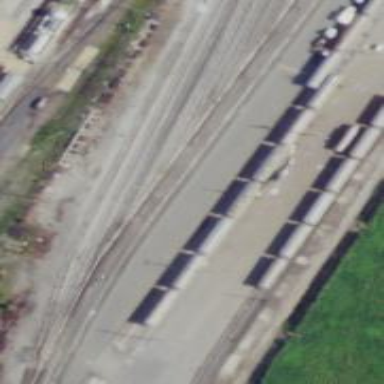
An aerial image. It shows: Railway yard used for servicing trains.